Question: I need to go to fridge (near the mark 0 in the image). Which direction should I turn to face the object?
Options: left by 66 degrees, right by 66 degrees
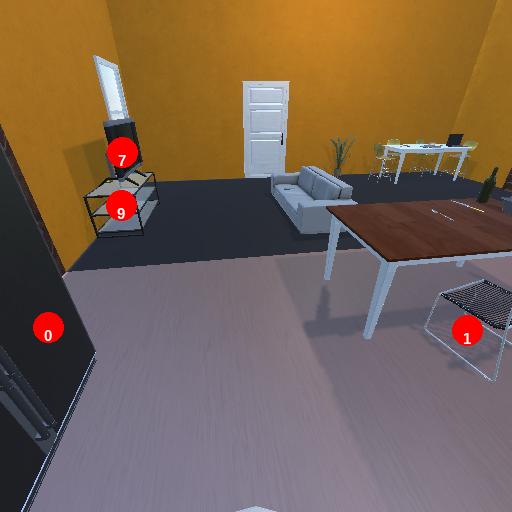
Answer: left by 66 degrees